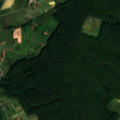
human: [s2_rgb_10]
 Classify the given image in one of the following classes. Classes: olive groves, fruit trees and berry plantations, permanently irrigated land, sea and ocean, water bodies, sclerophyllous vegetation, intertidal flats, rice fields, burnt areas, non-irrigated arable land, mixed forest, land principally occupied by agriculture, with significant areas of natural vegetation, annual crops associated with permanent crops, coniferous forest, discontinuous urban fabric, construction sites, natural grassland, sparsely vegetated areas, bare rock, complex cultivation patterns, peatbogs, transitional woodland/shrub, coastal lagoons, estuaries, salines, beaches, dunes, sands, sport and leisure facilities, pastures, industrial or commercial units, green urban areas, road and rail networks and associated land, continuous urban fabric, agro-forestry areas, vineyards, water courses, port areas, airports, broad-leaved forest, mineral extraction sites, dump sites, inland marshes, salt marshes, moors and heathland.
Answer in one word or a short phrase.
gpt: non-irrigated arable land, vineyards, land principally occupied by agriculture, with significant areas of natural vegetation, broad-leaved forest